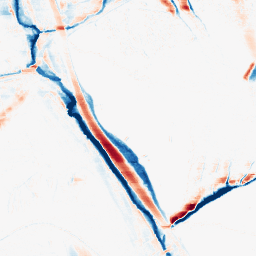
Category: morphological
Decomposition family: morphological_ellipse
Decomposition parameters: operation: average
width: 5
height: 20
Upsampling method: sinc_hamming
Upsampling parameters: scale: 2
kernel_size: 8
Upsampling scale: 2